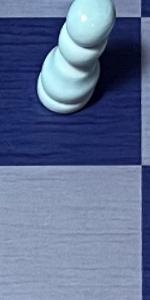
Label: Empty